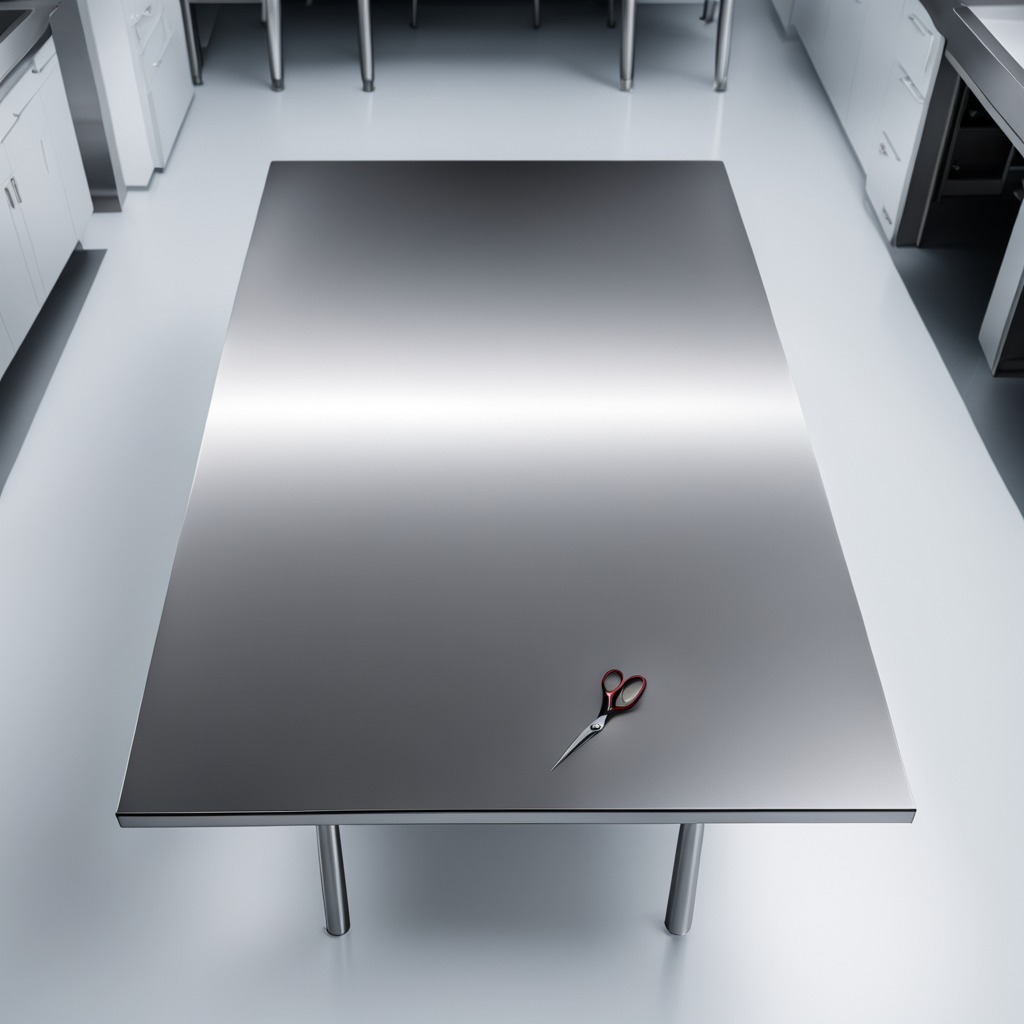
A scissor lies on a stainless steel table in a high-end prototyping lab.